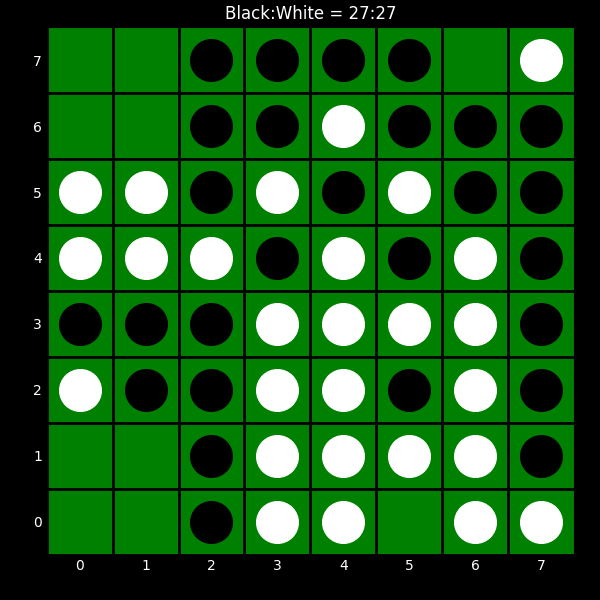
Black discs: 27
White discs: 27